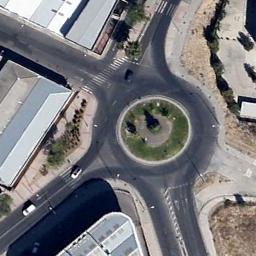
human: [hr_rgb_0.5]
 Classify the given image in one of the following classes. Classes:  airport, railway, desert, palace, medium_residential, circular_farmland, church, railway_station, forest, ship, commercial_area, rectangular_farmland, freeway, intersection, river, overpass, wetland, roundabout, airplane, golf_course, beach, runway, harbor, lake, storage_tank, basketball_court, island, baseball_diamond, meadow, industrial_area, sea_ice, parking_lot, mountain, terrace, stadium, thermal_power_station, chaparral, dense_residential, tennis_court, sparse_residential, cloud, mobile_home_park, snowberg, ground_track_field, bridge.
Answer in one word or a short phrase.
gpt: roundabout